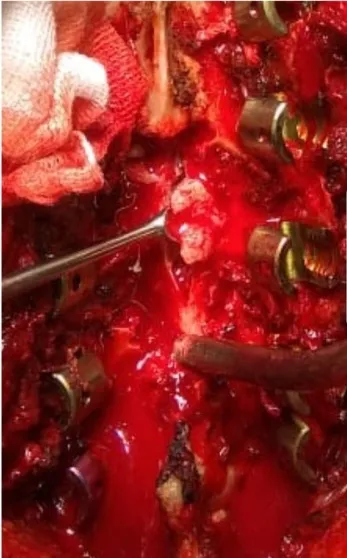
Intraoperative findings showed soft to firm, greyish white and moderately vascular mass as an intradural extramedullary tumor.
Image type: medical_photograph (other_medical_photograph)